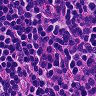
Metastatic tissue present: no